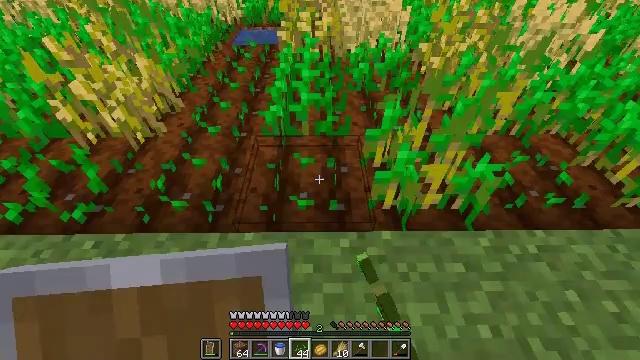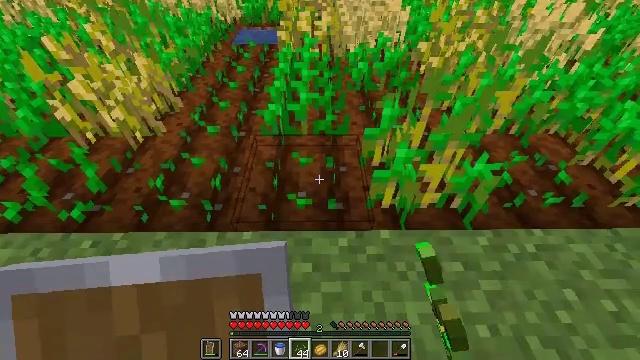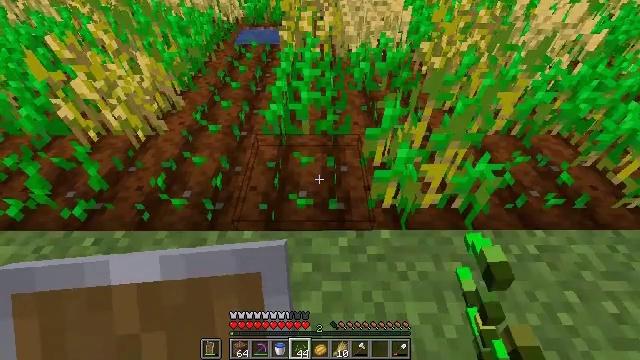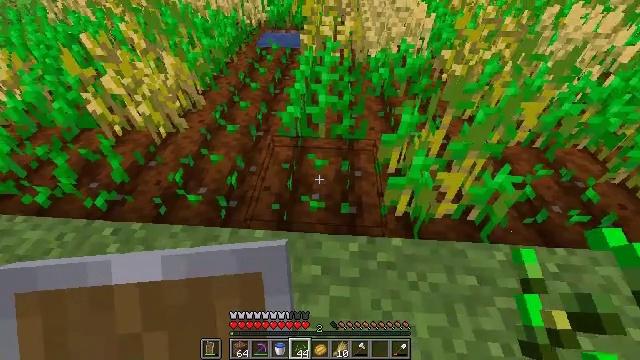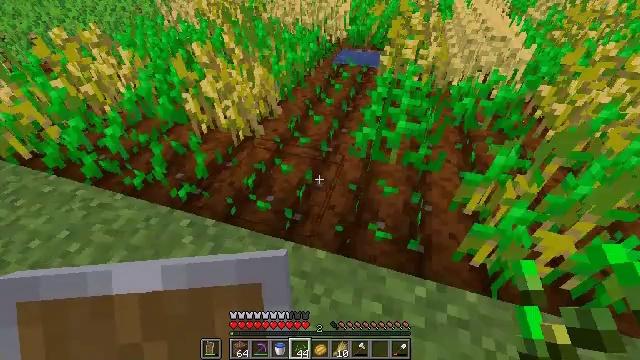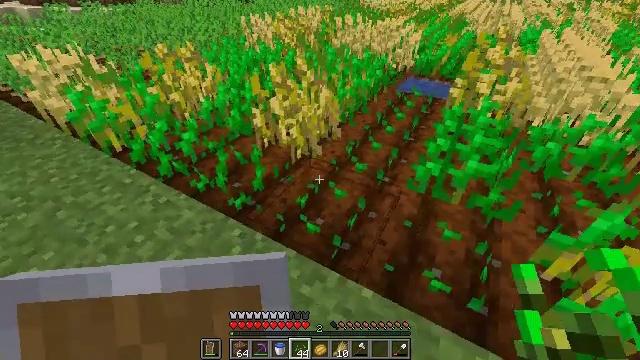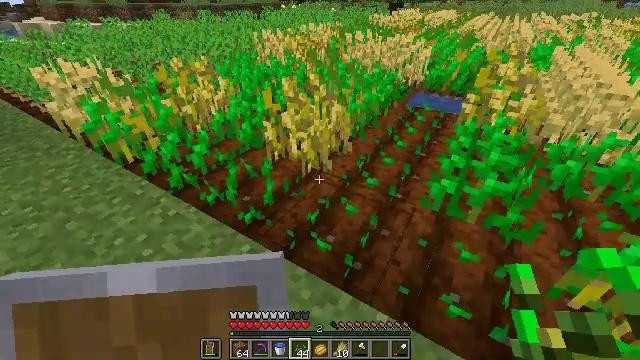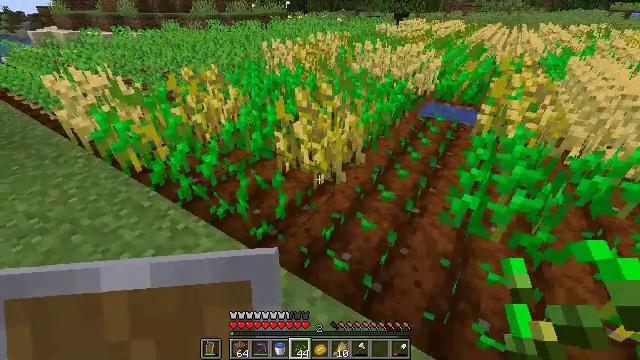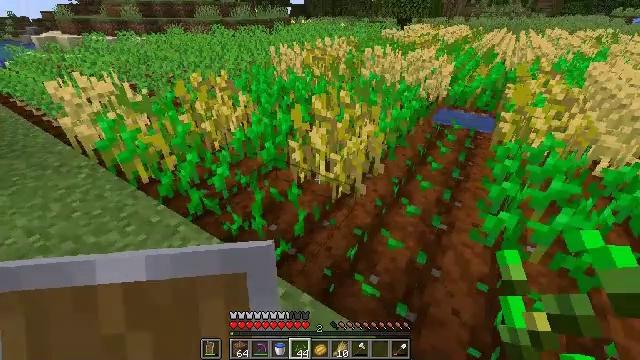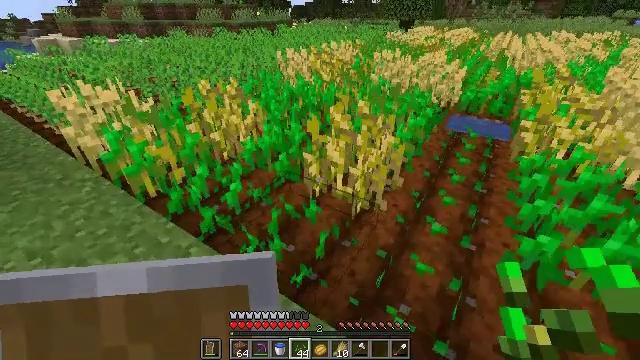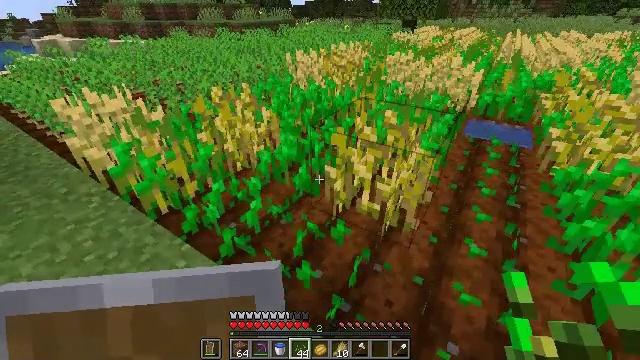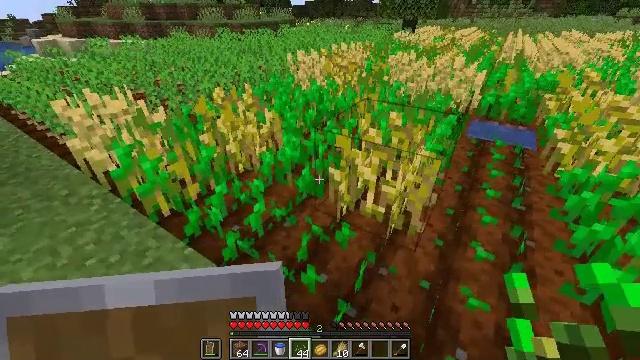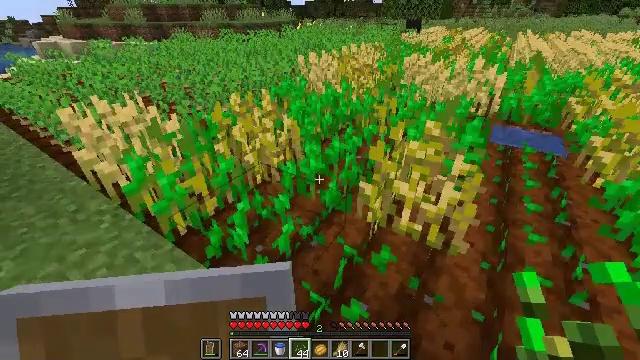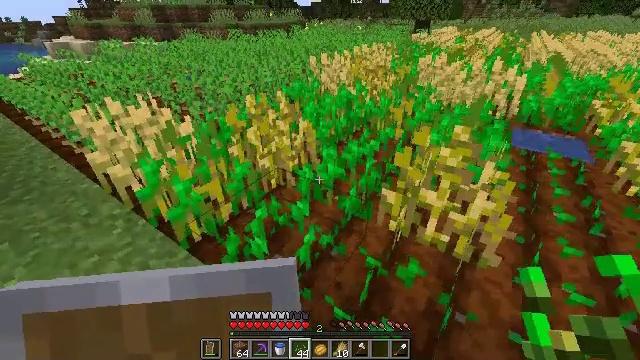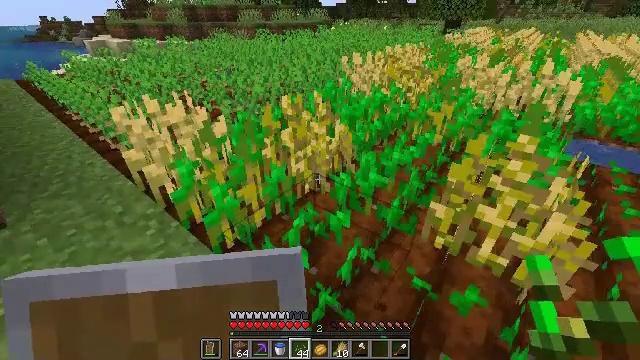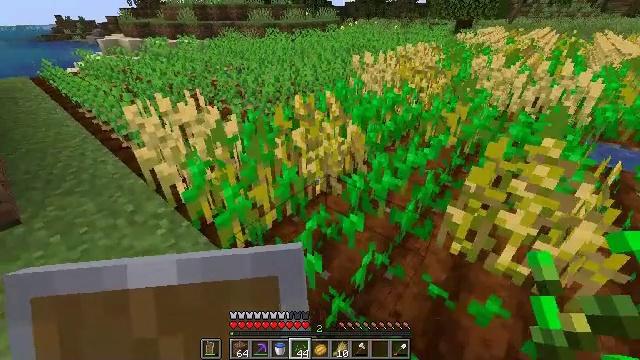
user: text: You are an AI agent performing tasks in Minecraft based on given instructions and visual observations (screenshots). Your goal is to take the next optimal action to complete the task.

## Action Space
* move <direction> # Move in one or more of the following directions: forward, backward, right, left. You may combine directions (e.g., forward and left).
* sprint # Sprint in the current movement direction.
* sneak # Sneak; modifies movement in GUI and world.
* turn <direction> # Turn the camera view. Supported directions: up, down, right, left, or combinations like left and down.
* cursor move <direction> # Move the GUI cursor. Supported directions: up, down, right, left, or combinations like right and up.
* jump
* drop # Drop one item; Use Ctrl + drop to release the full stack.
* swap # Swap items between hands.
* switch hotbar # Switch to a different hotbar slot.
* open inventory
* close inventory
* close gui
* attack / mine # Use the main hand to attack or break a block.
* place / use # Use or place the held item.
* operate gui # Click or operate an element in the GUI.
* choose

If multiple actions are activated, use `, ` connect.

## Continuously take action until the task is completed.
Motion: motion action
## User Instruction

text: Mine potatoes from the farmland.
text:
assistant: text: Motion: no_op
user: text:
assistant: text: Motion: no_op
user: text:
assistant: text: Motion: move left, turn left
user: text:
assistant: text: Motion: move forward and move left, turn left and up
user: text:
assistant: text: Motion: move forward and move left, turn left and up
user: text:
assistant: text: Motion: move forward and move left, turn left and up
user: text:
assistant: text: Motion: move forward and move left, turn up
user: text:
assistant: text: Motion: move forward and move left
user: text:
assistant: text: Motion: move forward and move left
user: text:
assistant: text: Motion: move forward and move left
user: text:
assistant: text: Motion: move forward and move left
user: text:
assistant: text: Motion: move forward and move left
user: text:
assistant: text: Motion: move forward and move left, turn left
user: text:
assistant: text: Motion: move forward and move left, turn left
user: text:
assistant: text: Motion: move forward and move left, turn left
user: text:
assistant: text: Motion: move forward and move left, turn left
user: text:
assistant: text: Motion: move forward and move left
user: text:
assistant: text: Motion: move forward and move left
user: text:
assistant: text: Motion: move forward and move left, turn right and down
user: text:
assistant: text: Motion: move forward and move left, turn right and down
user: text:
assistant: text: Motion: move forward and move left, turn right and down
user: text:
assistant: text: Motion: move forward and move left, turn right and down
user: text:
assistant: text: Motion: move forward and move left, turn right and down
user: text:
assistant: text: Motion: move forward and move left, turn right and down
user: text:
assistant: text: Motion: move forward and move left, turn right and down
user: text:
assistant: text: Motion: turn right and down
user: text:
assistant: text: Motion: turn right and down
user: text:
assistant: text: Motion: turn right
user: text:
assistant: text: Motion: no_op
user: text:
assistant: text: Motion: no_op